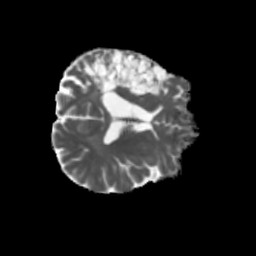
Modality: MD
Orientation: axial
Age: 54
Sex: male
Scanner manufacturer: siemens
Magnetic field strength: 3 T
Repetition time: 5.47 s
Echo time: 0.0854 s